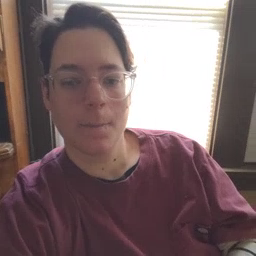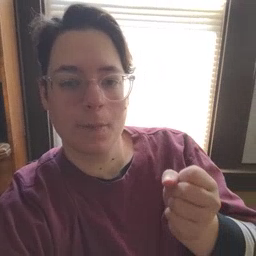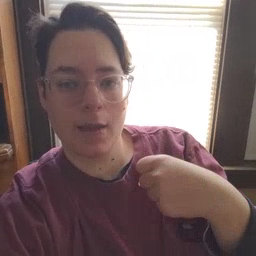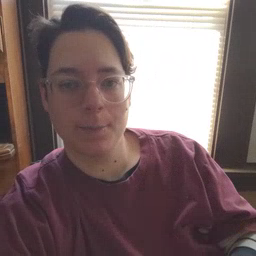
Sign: make